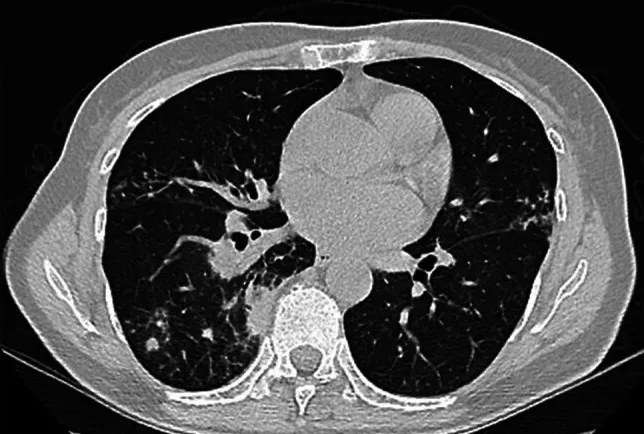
CT image of the patient's lungs.
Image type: radiology (ct)